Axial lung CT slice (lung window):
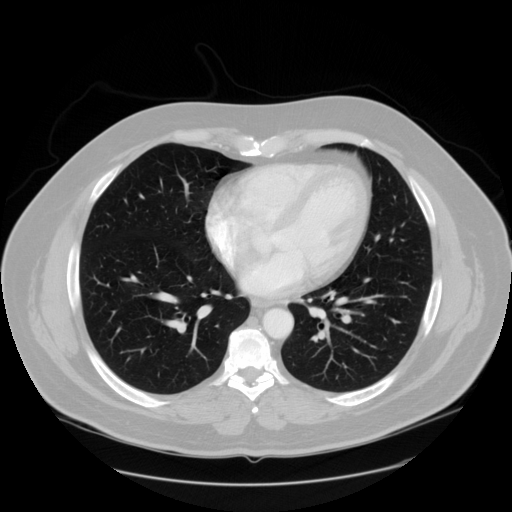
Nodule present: no